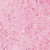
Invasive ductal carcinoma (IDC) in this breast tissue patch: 0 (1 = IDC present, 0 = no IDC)